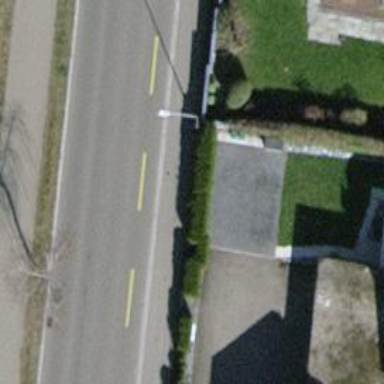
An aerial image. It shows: Hedge barrier.